Interaction volume radius: 5 \u00c5
Interaction volume height: 15 \u00c5
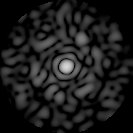
Disorder parameter: 0.7874